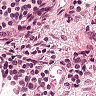
Metastatic tissue present: no